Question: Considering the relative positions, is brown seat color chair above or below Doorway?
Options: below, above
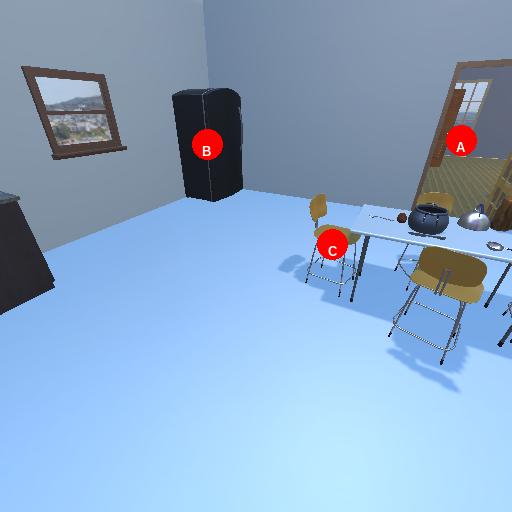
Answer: below